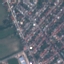
Land use / land cover: Residential